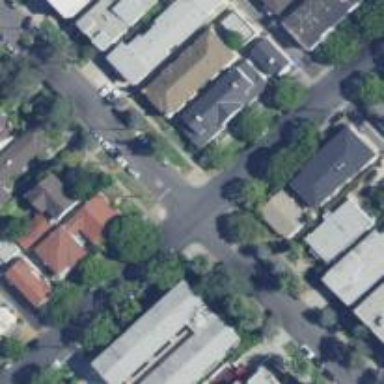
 lined with residential properties on both sides."